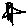
Label: star